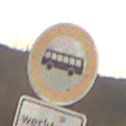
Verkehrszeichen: VerbotKraftomnibusse
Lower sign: ZeitangabenMitBeschraenkungAufWochentage1
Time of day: SunriseSunset
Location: Outdoor (Nature)
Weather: PartlyCloudy
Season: NotSpecified
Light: Natural